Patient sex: M
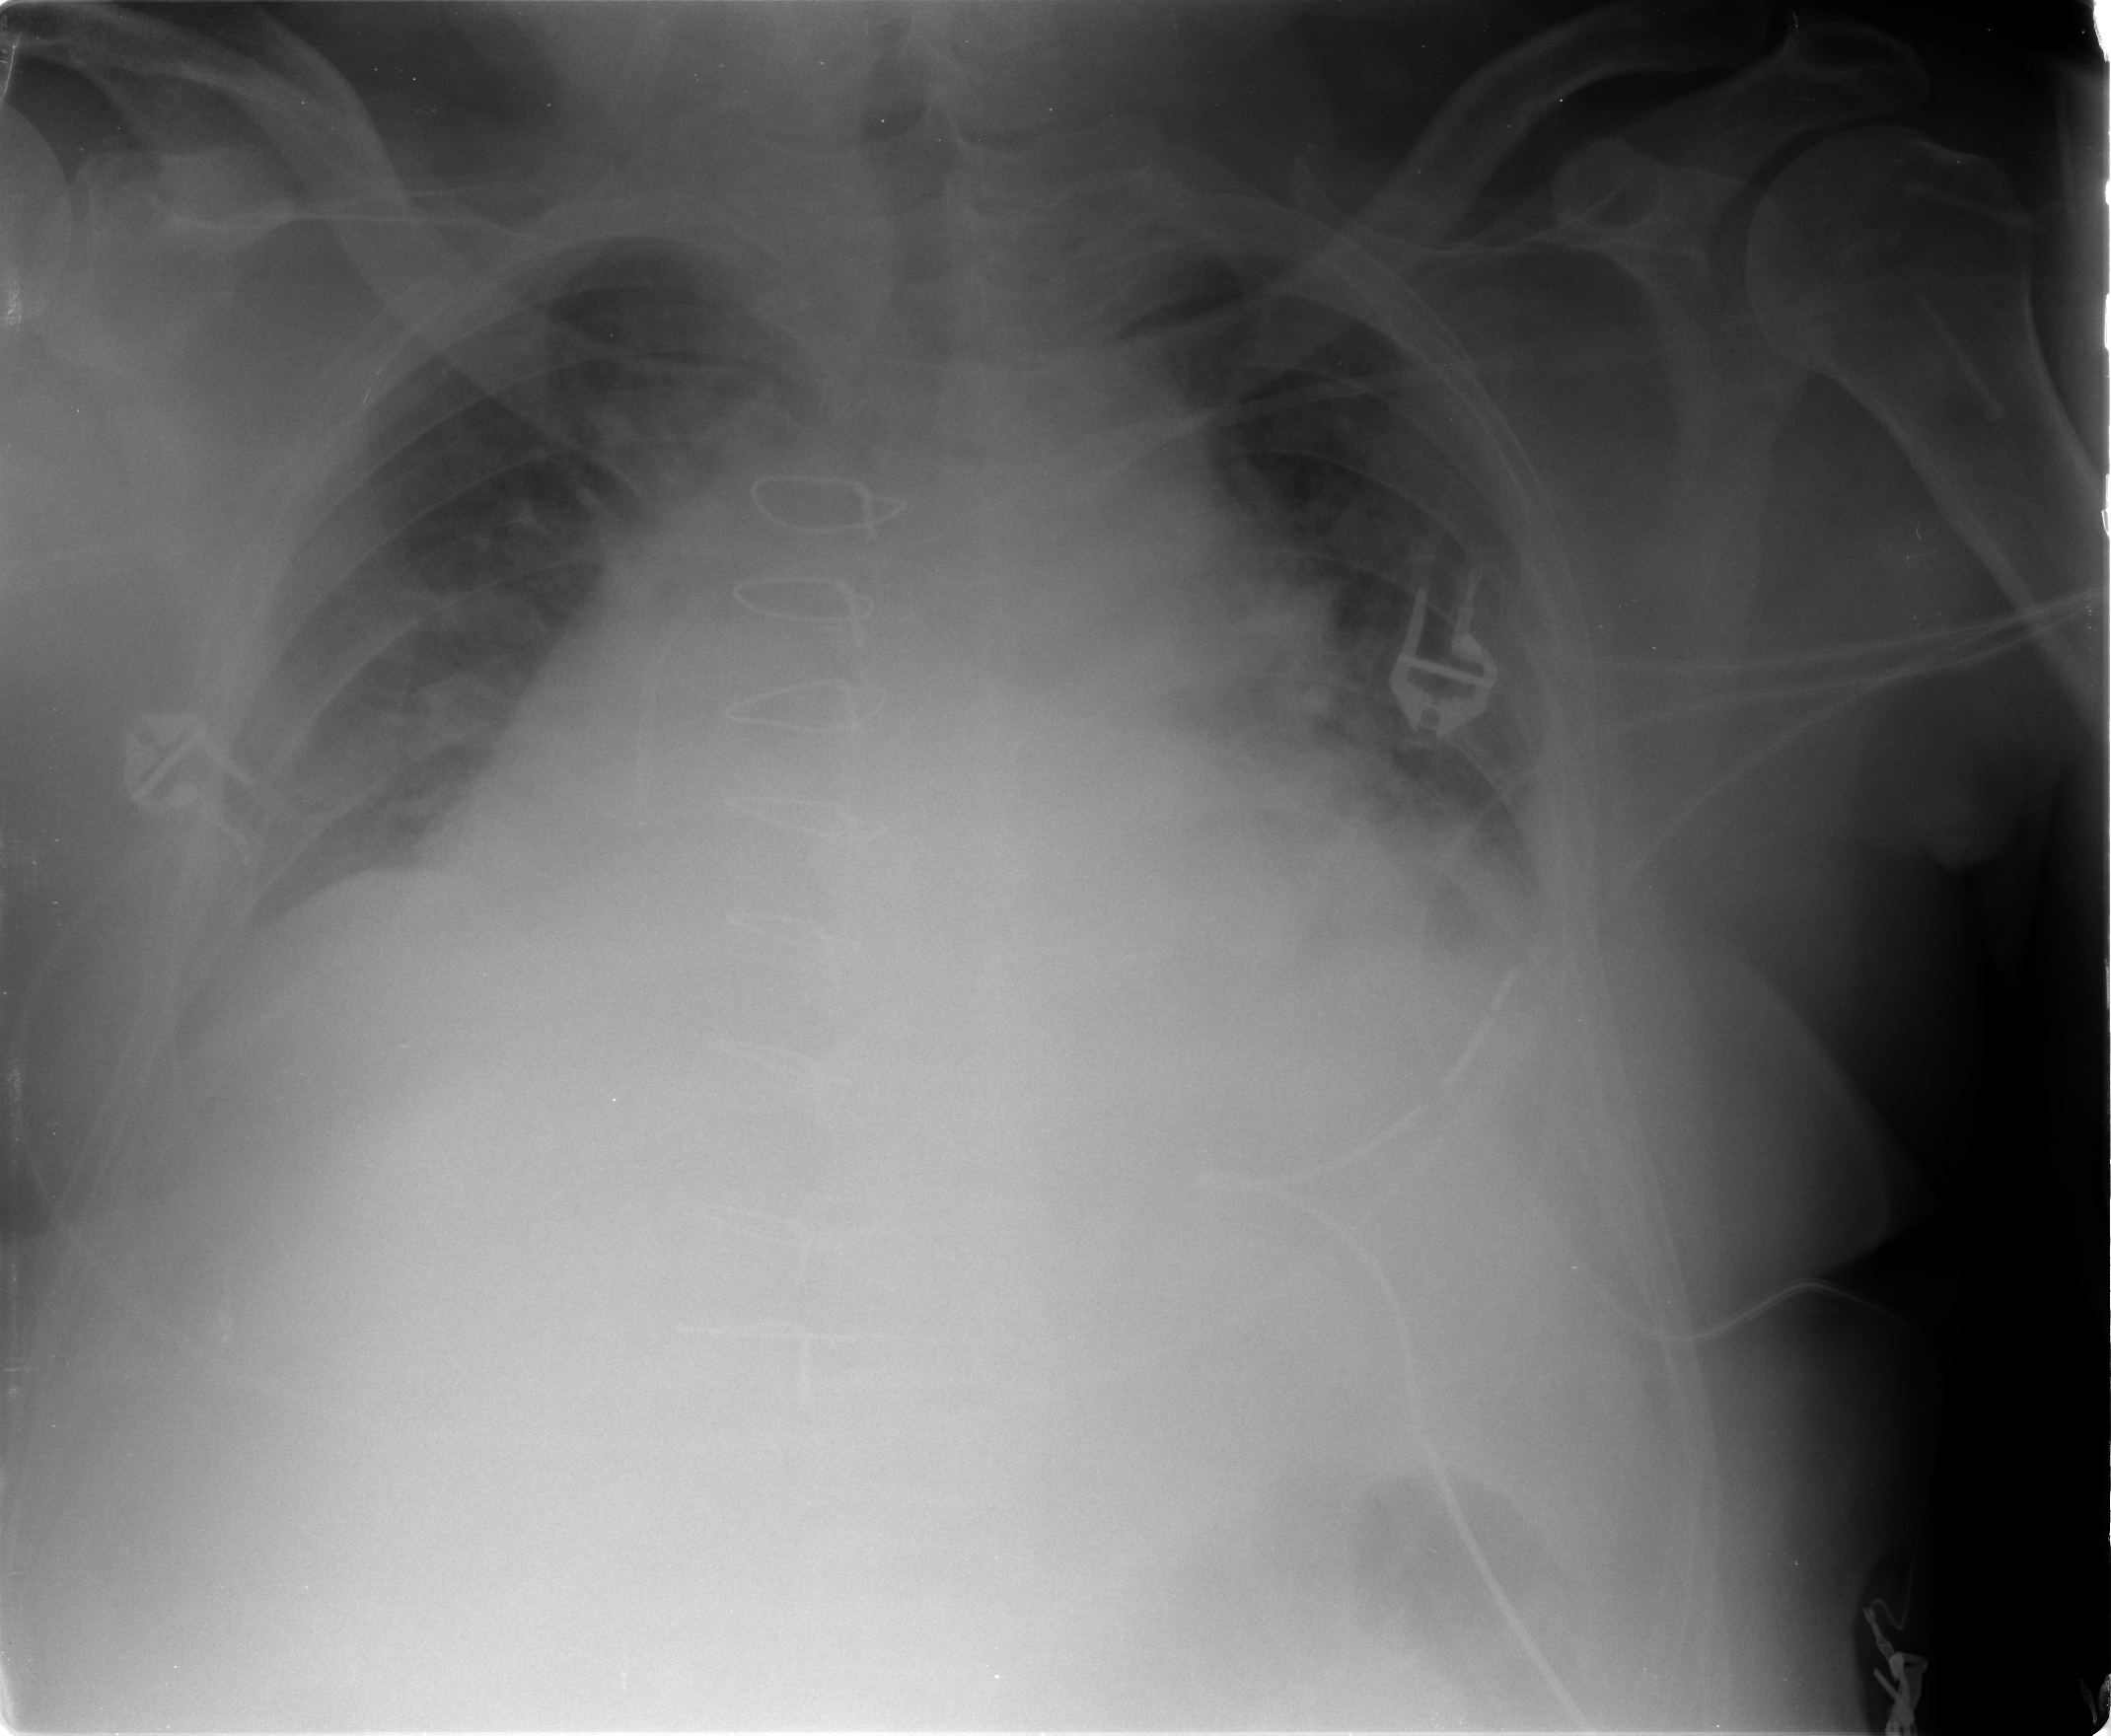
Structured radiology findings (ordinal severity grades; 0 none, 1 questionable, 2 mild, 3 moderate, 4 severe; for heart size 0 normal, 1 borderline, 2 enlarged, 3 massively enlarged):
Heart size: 2
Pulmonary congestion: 2
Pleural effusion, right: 2
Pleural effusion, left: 2
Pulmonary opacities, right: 0
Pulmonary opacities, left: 0
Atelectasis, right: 2
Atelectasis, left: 2